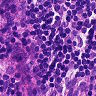
Metastatic tissue present: no